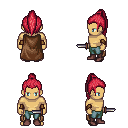
a pixel art fantasy rpg character, male body template, human, tanned skin, brown cape, teal pants, ruby red long topknot hairstyle, leather bracers, maroon shoes, dagger, four views (front, back, left, right), 2x2 character sprite sheet, small pixel art, hard edges, no anti-aliasing